Question: I'm having a hard time implementing <URL>F' and convert it into a tree. That particular example corresponds to the tree
.
Here's the data type I'm using (though I'm open to suggestions):
'''
data Tree = Branch Tree Tree | Leaf Char deriving (Eq)
'''
That particular tree would be, in Haskell:
'''
example = Branch (Branch (Branch (Branch (Leaf 'A')
(Leaf 'B'))
(Leaf 'C'))
(Branch (Leaf 'D')
(Leaf 'E')))
(Leaf 'F')
'''
My 'show' function looks like:
'''
instance Show Tree where
show (Branch l r@(Branch _ _)) = show l ++ "(" ++ show r ++ ")"
show (Branch l r) = show l ++ show r
show (Leaf x) = [x]
'''
I want to make a 'read' function so that
'''
read "ABC(DE)F" == example
'''
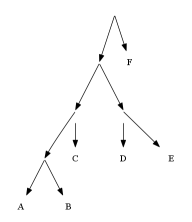
Answer: This is a situation where using a parsing library makes the code amazingly short and extremely expressive. (I was amazed that it was neat when I was experimenting to answer this!)
I'm going to use <URL>, since we don't need the extra power/foot-shooting-ability of monads.
### Code
First the various imports and definitions:
'''
import Text.Parsec
import Control.Applicative ((<*), (<$>))
data Tree = Branch Tree Tree | Leaf Char deriving (Eq, Show)
paren, tree, unit :: Parsec String st Tree
'''
Now, the basic unit of the tree is either a single character (that's not a parenthesis) or a parenthesised tree. The parenthesised tree is just a normal tree between '(' and ')'. And a normal tree is just units put into branches left-associatedly (it's extremely self-recursive). In Haskell with Parsec:
'''
-- parenthesised tree or 'Leaf <character>'
unit = paren <|> (Leaf <$> noneOf "()") <?> "group or literal"
-- normal tree between ( and )
paren = between (char '(') (char ')') tree
-- all the units connected up left-associatedly
tree = foldl1 Branch <$> many1 unit
-- attempt to parse the whole input (don't short-circuit on the first error)
onlyTree = tree <* eof
'''
(Yes, that's the entire parser!)
If we wanted to, we could do without 'paren' and 'unit' but the code above is very expressive, so we can leave it as is.
As a brief explanation (I've provided links to the documentation):
- <URL>
We can use the <URL>.
### As read
Using it as a 'read' like function could be something like:
'''
read' str = case parse onlyTree "" str of
Right tr -> tr
Left er -> error (show er)
'''
(I've used 'read'' to avoid conflicting with 'Prelude.read'; if you want a 'Read' instance you'll have to do a bit more work to implement 'readPrec' (or whatever is required) but it shouldn't be too hard with the actual parsing already complete.)
### Examples
Some basic examples:
'''
*Tree> read' "A"
Leaf 'A'
*Tree> read' "AB"
Branch (Leaf 'A') (Leaf 'B')
*Tree> read' "ABC"
Branch (Branch (Leaf 'A') (Leaf 'B')) (Leaf 'C')
*Tree> read' "A(BC)"
Branch (Leaf 'A') (Branch (Leaf 'B') (Leaf 'C'))
*Tree> read' "ABC(DE)F" == example
True
*Tree> read' "ABC(DEF)" == example
False
*Tree> read' "ABCDEF" == example
False
'''
Demonstrating errors:
'''
*Tree> read' ""
***Exception: (line 1, column 1):
unexpected end of input
expecting group or literal
*Tree> read' "A(B"
***Exception: (line 1, column 4):
unexpected end of input
expecting group or literal or ")"
'''
And finally, the difference between 'tree' and 'onlyTree':
'''
*Tree> parse tree "" "AB)CD" -- success: ignores ")CD"
Right (Branch (Leaf 'A') (Leaf 'B'))
*Tree> parse onlyTree "" "AB)CD" -- fail: can't parse the ")"
Left (line 1, column 3):
unexpected ')'
expecting group or literal or end of input
'''
### Conclusion
Parsec is amazing! This answer might be long but the core of it is just 5 or 6 lines of code which do all the work.